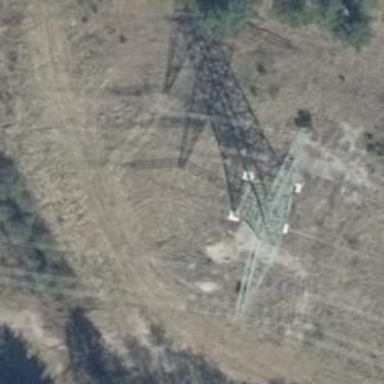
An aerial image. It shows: Power tower.